Aerial crown-view tile of a tropical tree (Barro Colorado Island, Panama), acquired 20241216:
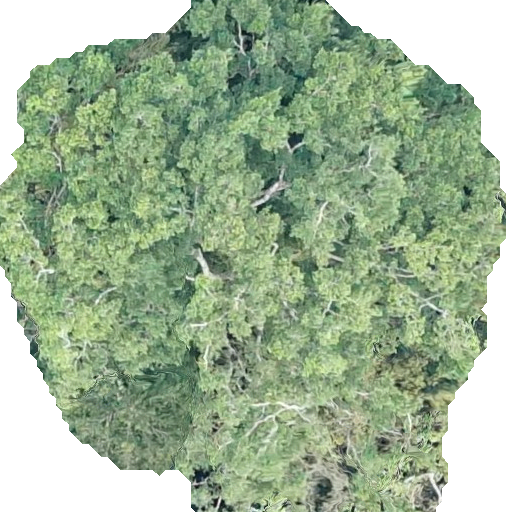
Species: Brosimum alicastrum
GBIF accepted scientific name: Brosimum alicastrum
Crown area: 308.992 m²